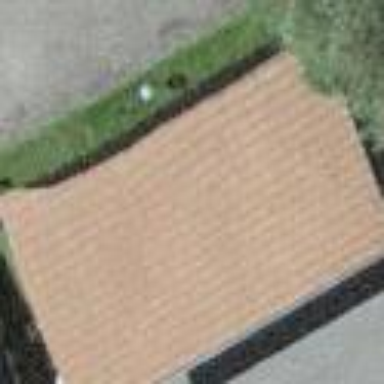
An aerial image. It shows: View of roof of building.